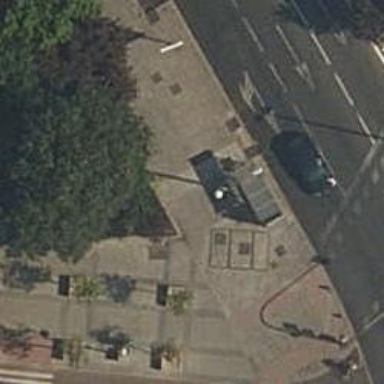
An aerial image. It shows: Bus stop with shelter. It is platform for public transport.